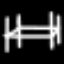
Label: bed